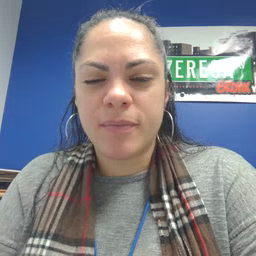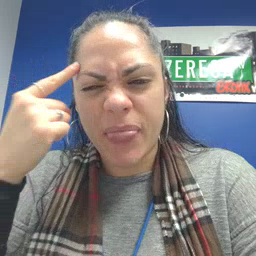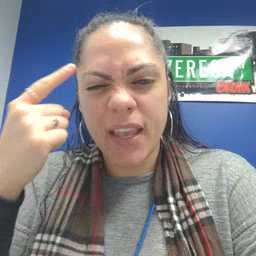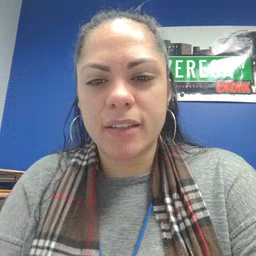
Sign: think